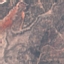
Land use / land cover: HerbaceousVegetation